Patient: sex M, age 53
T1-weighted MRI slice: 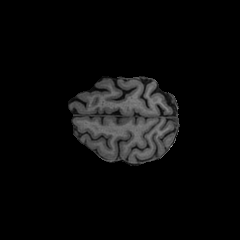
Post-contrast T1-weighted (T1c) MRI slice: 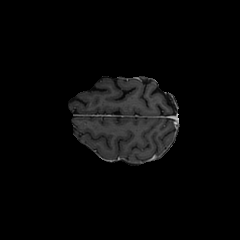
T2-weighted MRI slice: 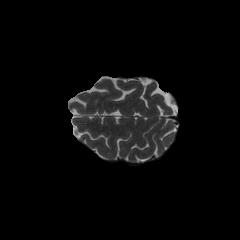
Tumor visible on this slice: no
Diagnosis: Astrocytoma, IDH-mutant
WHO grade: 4